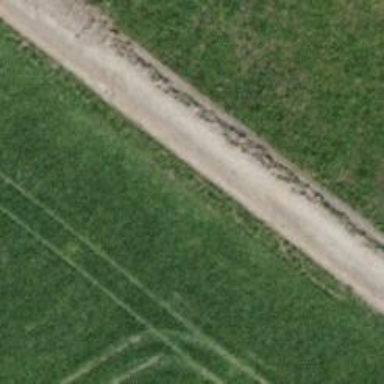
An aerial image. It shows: Track with compacted grade2 surface.